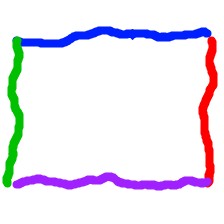
Shape: rectangle